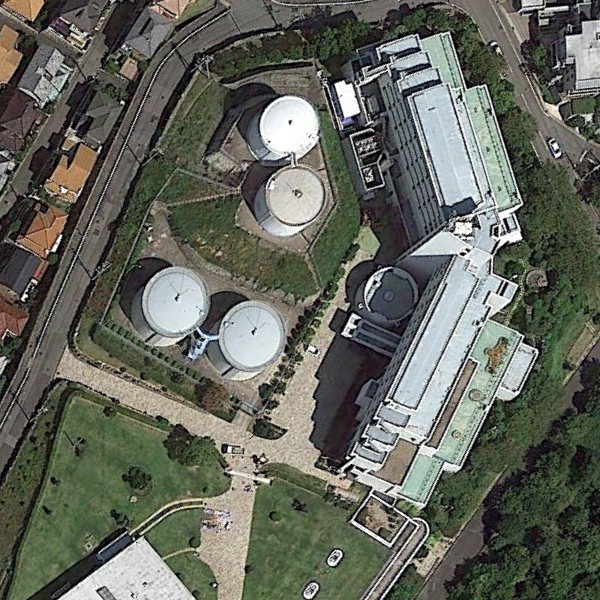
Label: StorageTanks